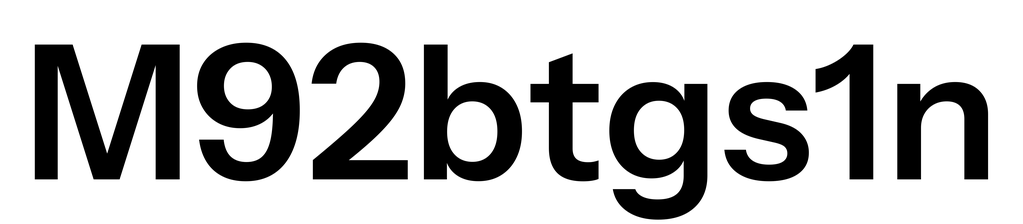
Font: InstrumentSans_SemiBold